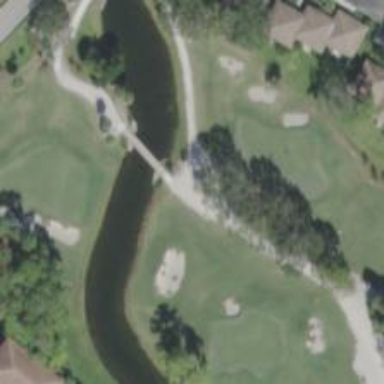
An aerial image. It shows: Path bridge over golf course.